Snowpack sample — Buffalo Mountain, Silverthorne, Colorado, USA (1/25/25, 10:11 AM MST)
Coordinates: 39.6222, -106.1139
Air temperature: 22 °F
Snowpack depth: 110 cm
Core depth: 40 cm
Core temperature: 46.4 °F
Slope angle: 12°, slope face: 102°
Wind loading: high
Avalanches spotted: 0
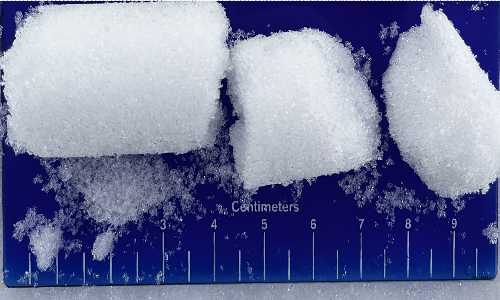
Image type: core
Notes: No avalanches nearby, collected on the outskirts of a fire break 15 meters from the treeline, on way to Buffalo and Red Mountain